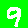
Digit: 9